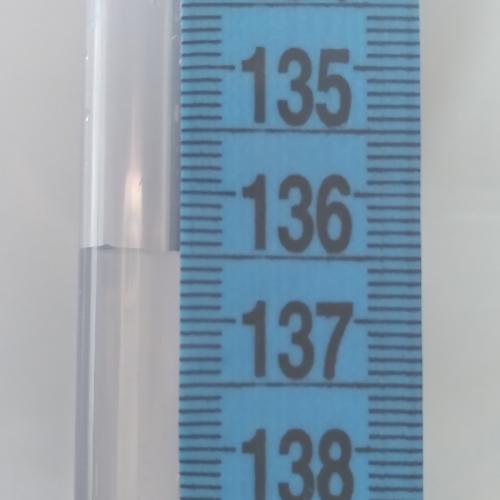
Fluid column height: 136.5 cm